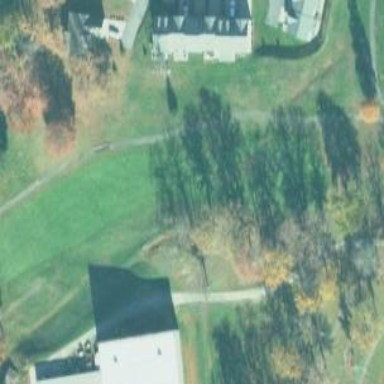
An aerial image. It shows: Grassy area designated as golf fairway.